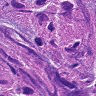
Metastatic tissue present: yes